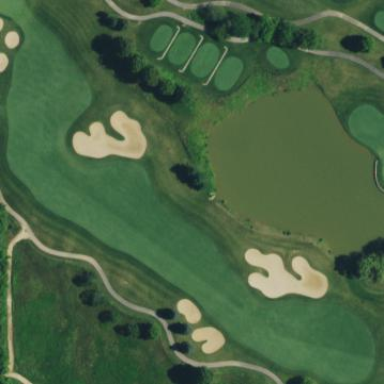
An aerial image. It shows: Grassy area designated as golf fairway.